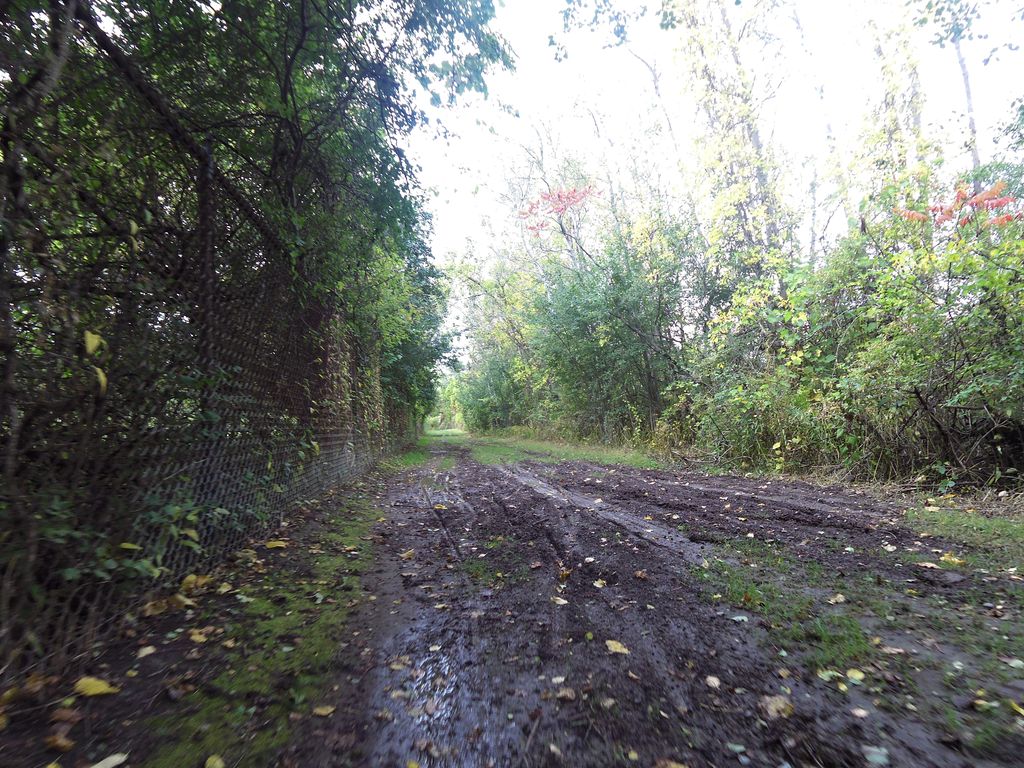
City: toronto